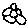
Label: flower